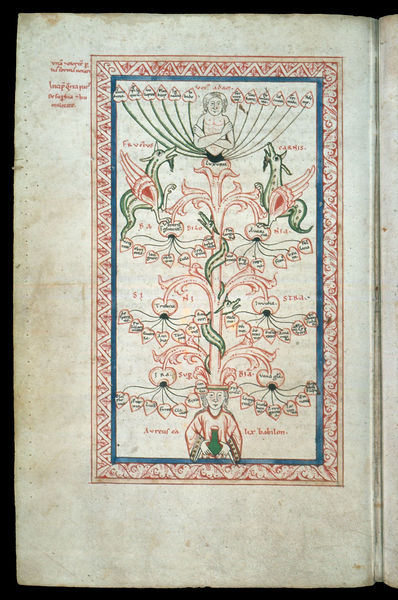
Titel: Speculum virginum
Institution: Köln, Historisches Archiv
Schlagwörter: baum, blau, blätter, flügel, kopf, mann, grün, äste, blume, zeichnung, blüten, rot, tiere, ornament, rahmen, bild, früchte, ranken, äpfel, farbig, schrift, rahmung, buch, wurzel, druck, seite, text, beschriftung, schlange, stängel, buchseite, christus, jesus, verwandtschaft, drachen, drache, ahnen, wörter, buchmalerei, stammbaum, verzweigungen, genealogie, lebensbaum, abstammung